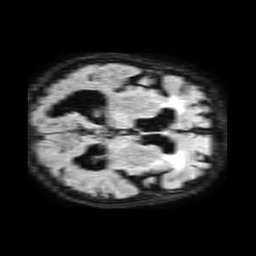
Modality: FLAIR
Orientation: axial
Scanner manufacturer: philips
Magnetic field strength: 1.5 T
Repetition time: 6 s
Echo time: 0.102 s